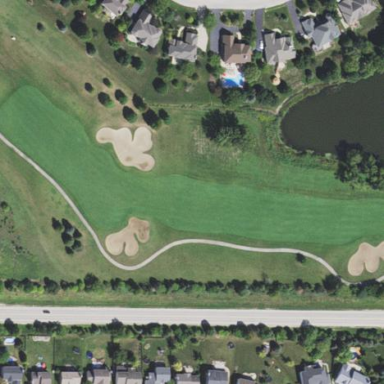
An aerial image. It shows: Grassy area designated as golf fairway.